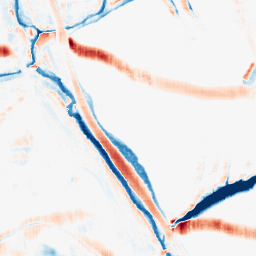
Category: morphological
Decomposition family: morphological_rect
Decomposition parameters: operation: average
width: 10
height: 20
Upsampling method: sinc_blackman
Upsampling parameters: scale: 4
kernel_size: 8
Upsampling scale: 4